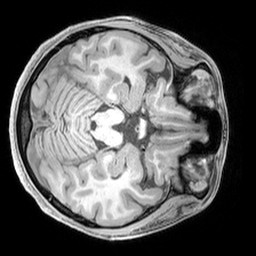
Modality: T1w
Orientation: axial
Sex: female
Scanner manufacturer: siemens
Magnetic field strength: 3 T
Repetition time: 2.3 s
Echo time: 0.00226 s